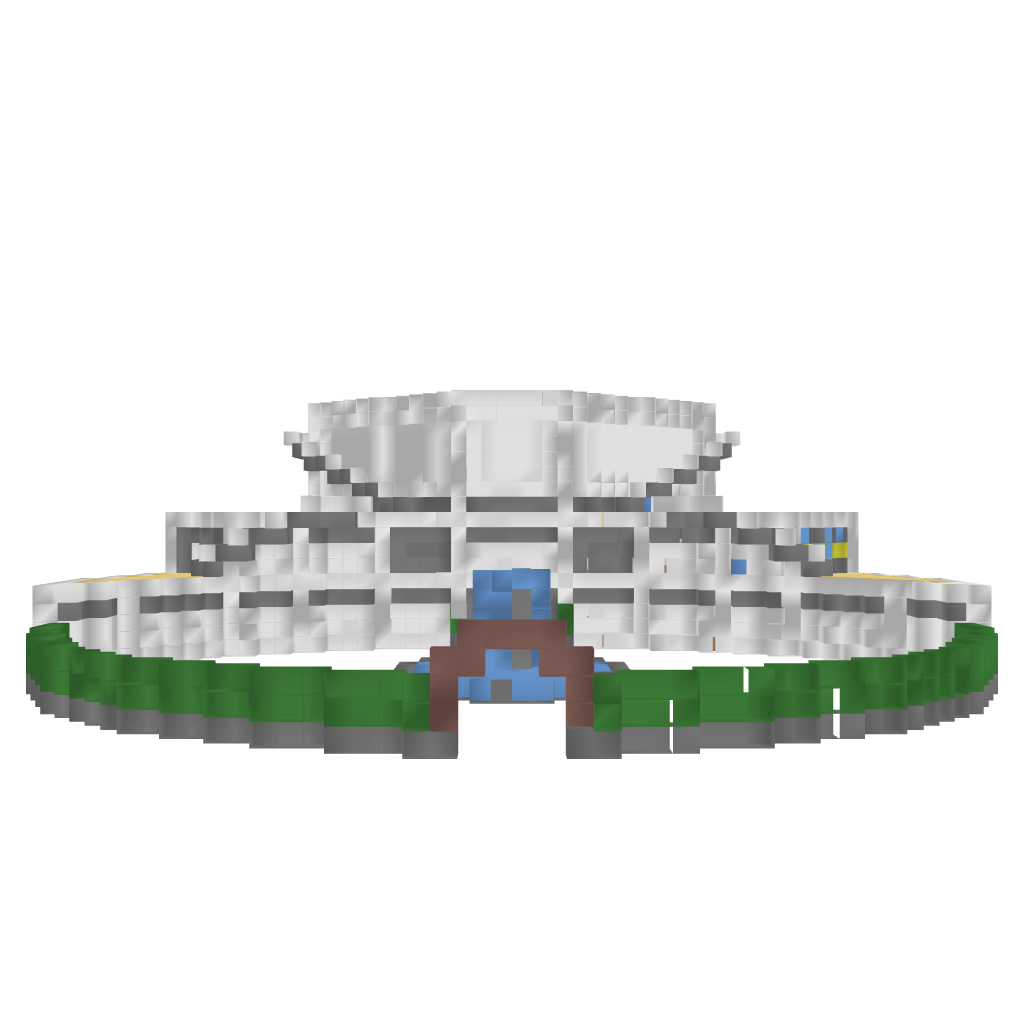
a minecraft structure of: Modern house by Zertoren3132 good quality